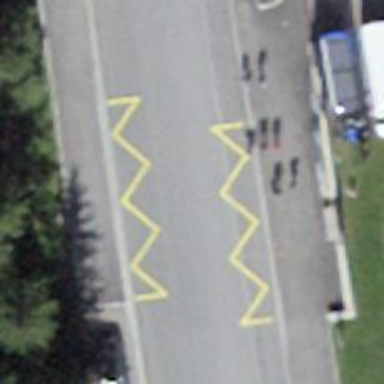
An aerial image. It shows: Bus stop with platform for public transport.